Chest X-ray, AP view. Patient: 16 years old, sex M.
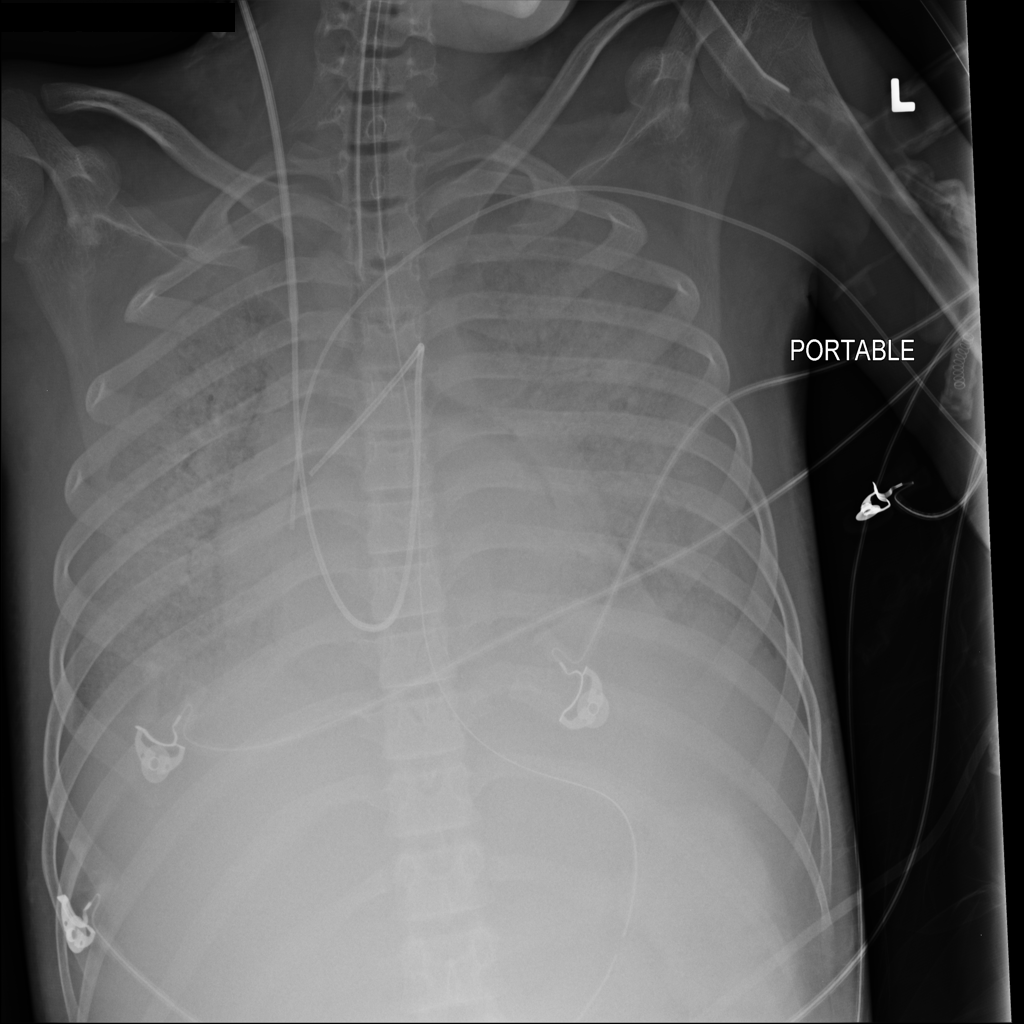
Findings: Edema, Effusion